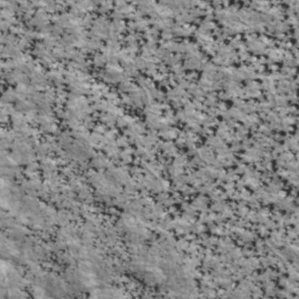
Label: non_frost